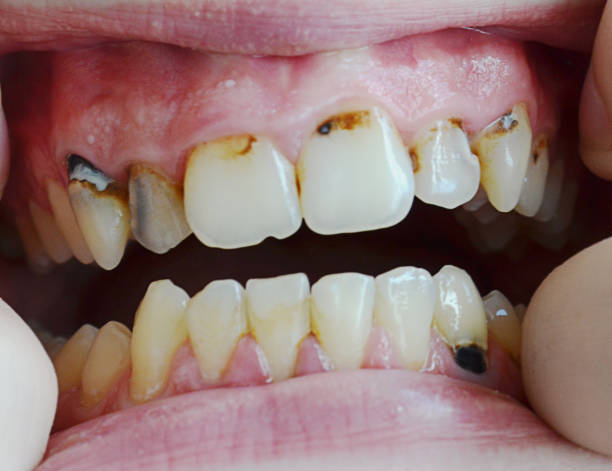
Condition: Calculus